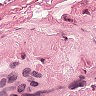
Metastatic tissue present: no